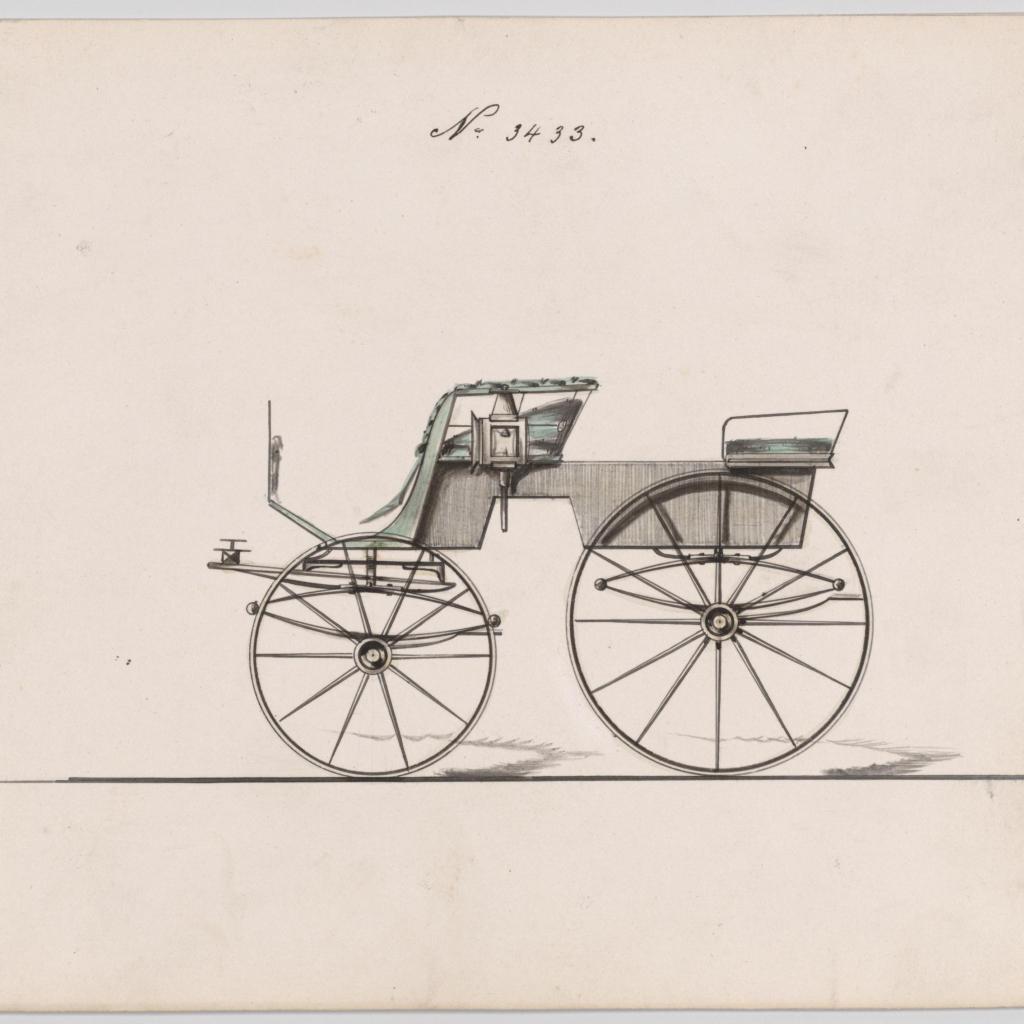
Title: Design for T-Cart, no. 3433
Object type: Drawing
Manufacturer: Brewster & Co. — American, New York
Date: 1878
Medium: Pen and black ink, watercolor and gouache with gum arabic
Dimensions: Sheet: 6 1/4 × 9 1/8 in. (15.9 × 23.2 cm)
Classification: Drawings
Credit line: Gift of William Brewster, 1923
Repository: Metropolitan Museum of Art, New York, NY